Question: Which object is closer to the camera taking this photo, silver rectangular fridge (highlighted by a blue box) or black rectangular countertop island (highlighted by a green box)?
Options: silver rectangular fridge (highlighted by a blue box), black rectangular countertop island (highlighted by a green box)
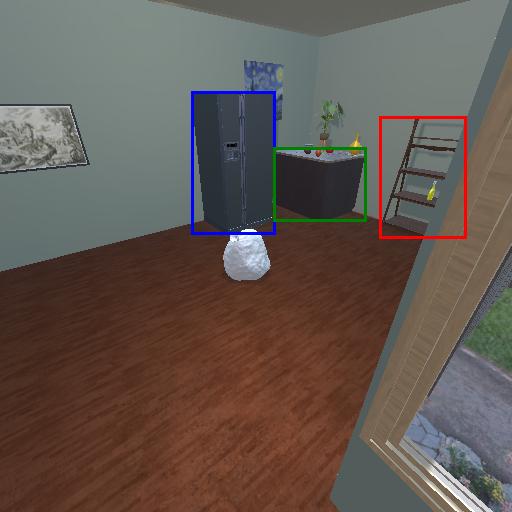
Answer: silver rectangular fridge (highlighted by a blue box)